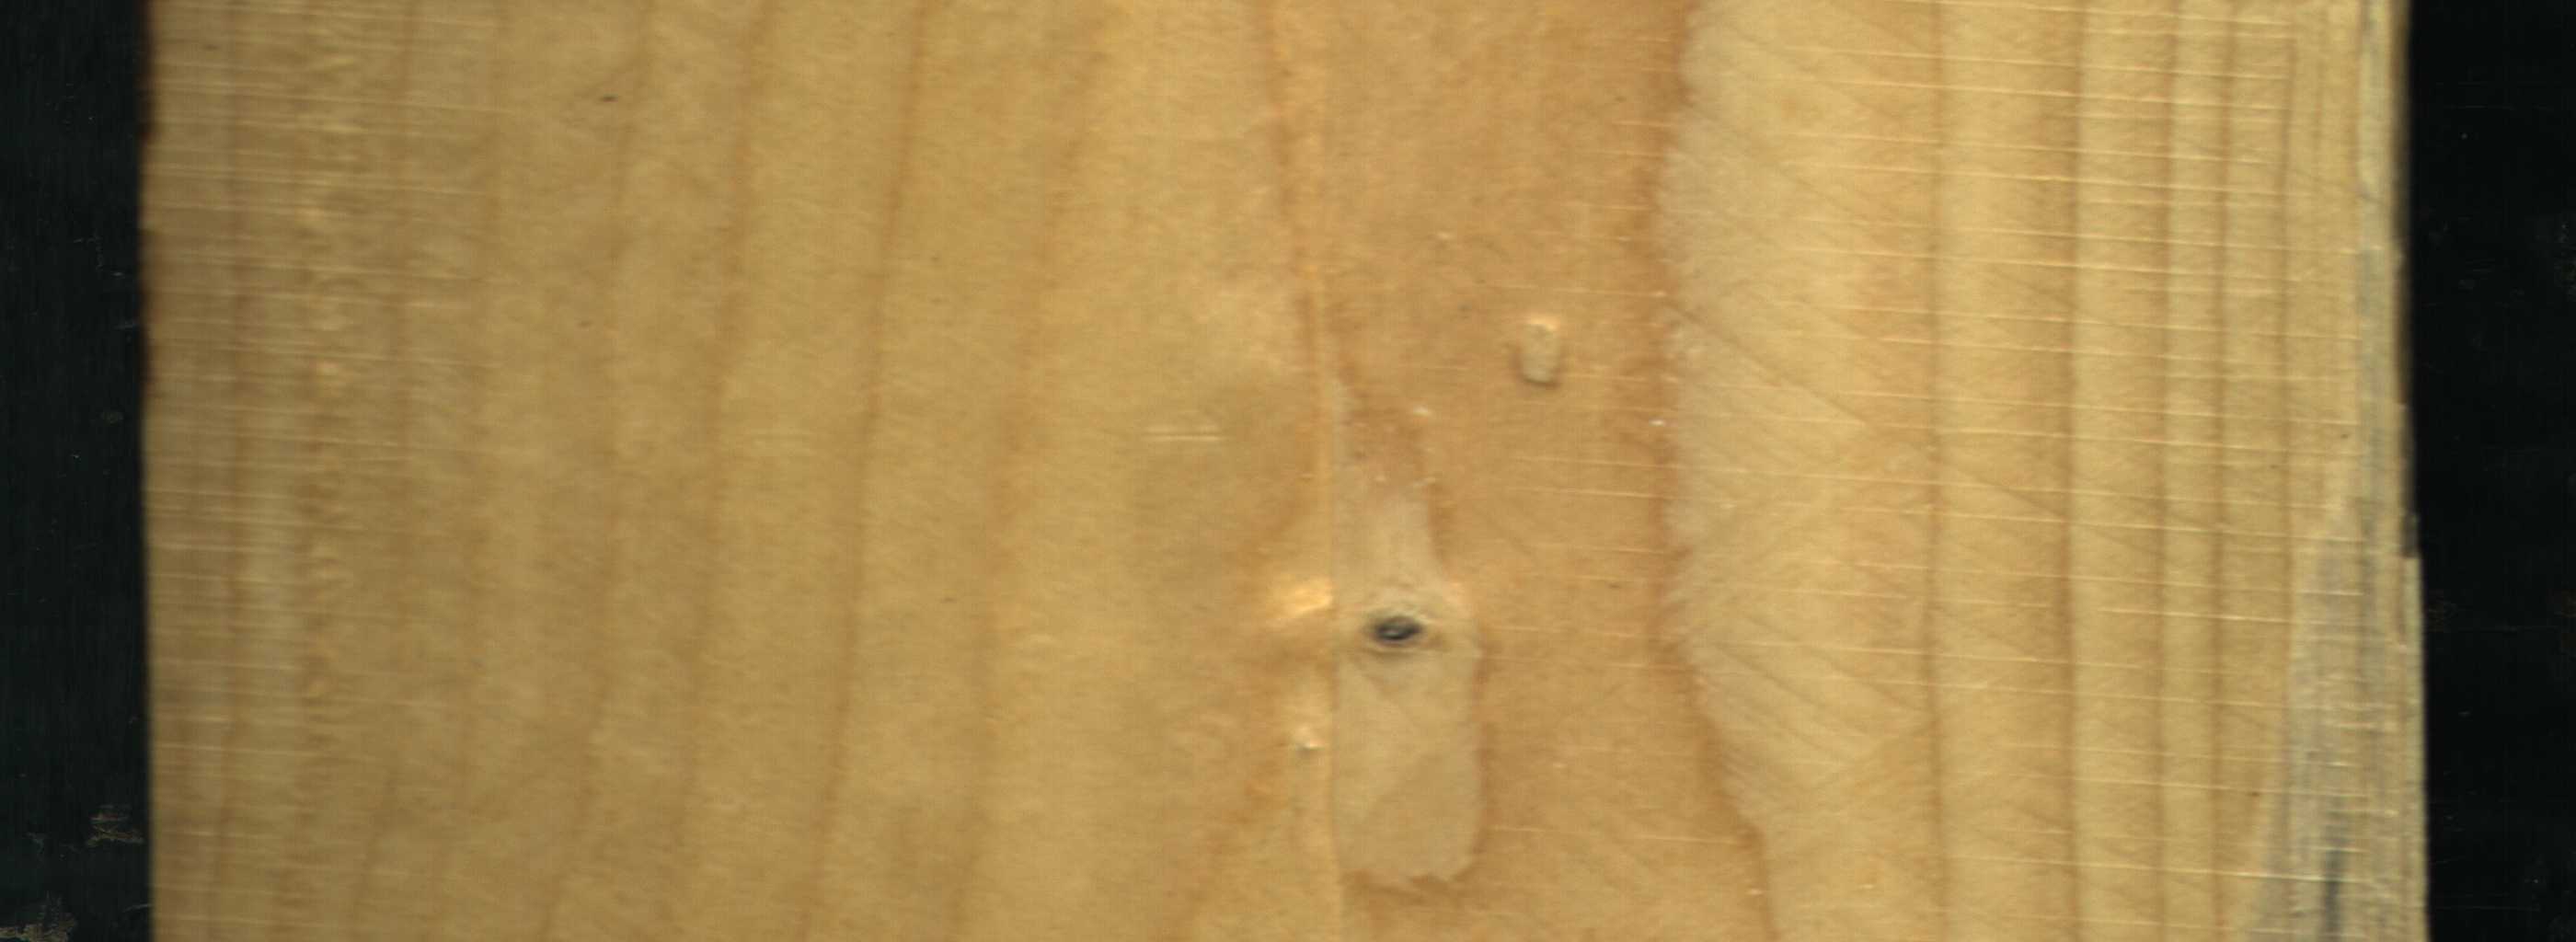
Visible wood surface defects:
Blue_Stain
Live_Knot